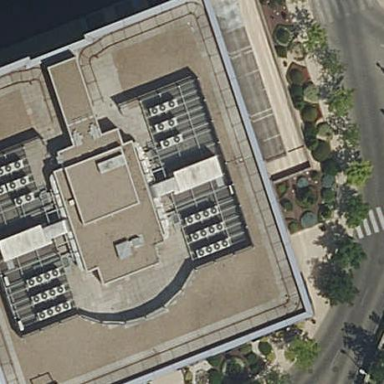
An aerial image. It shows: Office building.